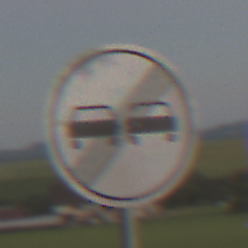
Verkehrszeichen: EndeUeberholverbot
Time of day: SunriseSunset
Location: Outdoor (Nature)
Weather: Clear
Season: NotSpecified
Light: Natural